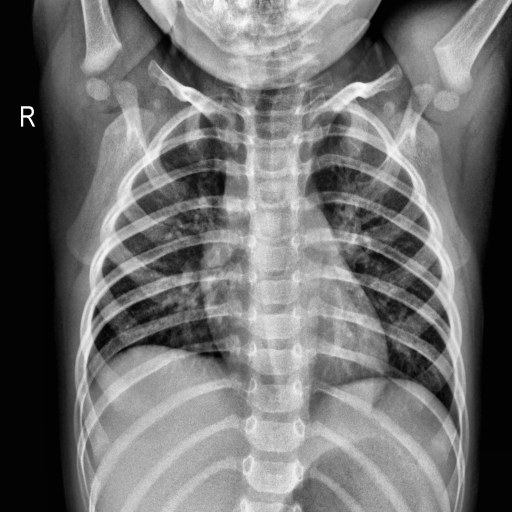
Finding: NORMAL